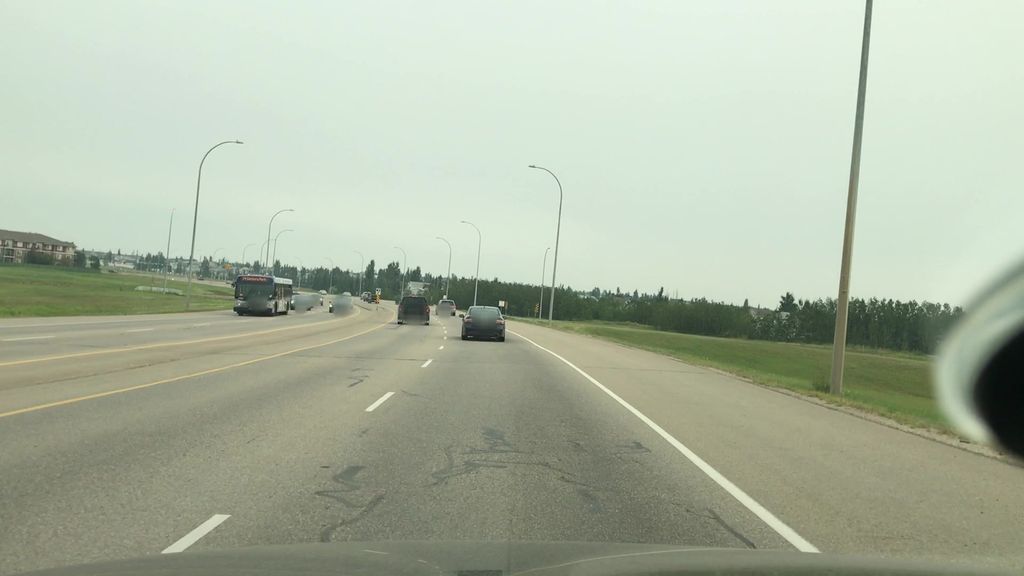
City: edmonton